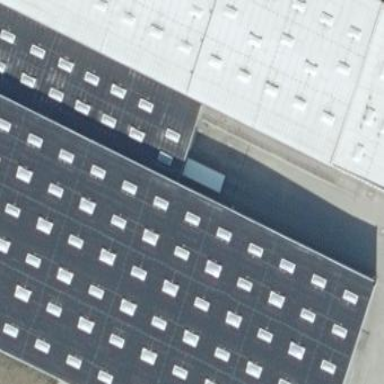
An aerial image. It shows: Industrial building with flat roof.